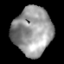
Tissue: lung
Cell type: Endothelial cells
Senescence score: 0.2104
Nuclear area (px): 1837
Mean DAPI intensity: 152.774